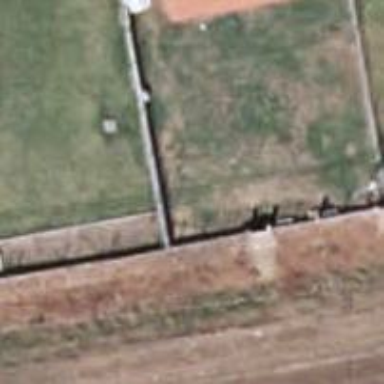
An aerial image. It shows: Fence is in the image.